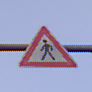
Verkehrszeichen: FussgaengerRechts
Umgebung: Outdoor, Urban
Tageszeit: MorningAfternoon
Wetter: PartlyCloudy
Licht: Natural
Jahreszeit: NotSpecified
Kontrast: LowContrast